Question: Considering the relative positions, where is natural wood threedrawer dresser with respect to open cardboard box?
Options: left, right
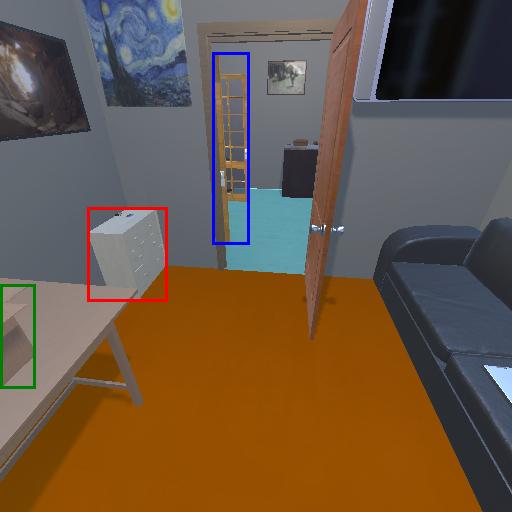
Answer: left